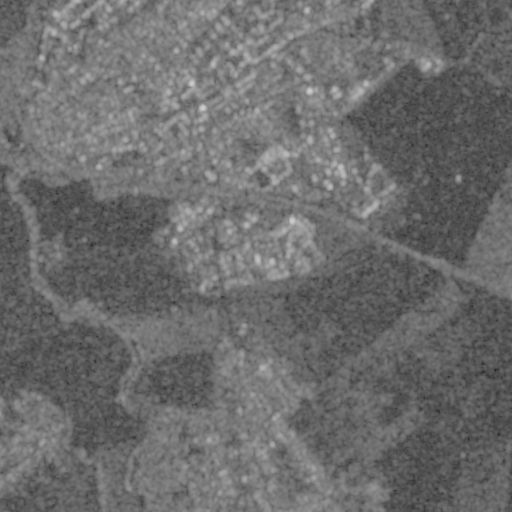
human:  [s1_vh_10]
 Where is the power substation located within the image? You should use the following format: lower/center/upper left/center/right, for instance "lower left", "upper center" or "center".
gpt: The power substation is located in the center left of the image.
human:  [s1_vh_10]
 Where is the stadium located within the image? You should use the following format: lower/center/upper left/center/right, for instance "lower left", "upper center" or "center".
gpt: The stadium is located in the upper right of the image.
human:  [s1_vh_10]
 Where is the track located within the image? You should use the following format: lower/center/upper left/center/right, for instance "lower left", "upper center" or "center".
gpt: The track is located in the upper of the image.
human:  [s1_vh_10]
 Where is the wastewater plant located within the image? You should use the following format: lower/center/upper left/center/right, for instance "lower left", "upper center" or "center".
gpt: The wastewater plant is located in the center left of the image.
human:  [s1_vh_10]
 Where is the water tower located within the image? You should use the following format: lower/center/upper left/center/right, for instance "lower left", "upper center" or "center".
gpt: The water tower is located in the upper left of the image.
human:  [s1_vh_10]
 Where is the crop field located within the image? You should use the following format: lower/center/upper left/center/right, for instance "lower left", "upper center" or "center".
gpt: There is no crop field in the image.

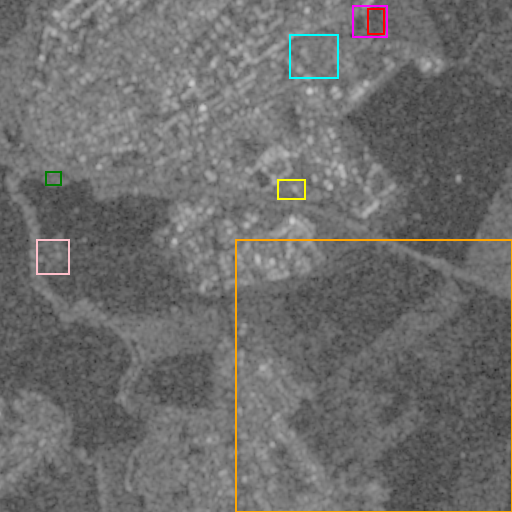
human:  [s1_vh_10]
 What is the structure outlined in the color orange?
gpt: The structure outlined in orange is a crop field.
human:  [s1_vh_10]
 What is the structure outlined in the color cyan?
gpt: The structure outlined in cyan is a park.
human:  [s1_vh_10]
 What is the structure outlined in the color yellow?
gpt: The structure outlined in yellow is a parking lot.
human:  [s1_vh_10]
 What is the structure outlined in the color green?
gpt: The structure outlined in green is a power substation.
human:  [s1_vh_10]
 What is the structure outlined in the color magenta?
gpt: The structure outlined in magenta is a stadium.
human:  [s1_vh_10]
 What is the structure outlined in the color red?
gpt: The structure outlined in red is a track.
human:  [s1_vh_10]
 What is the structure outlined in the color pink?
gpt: The structure outlined in pink is a wastewater plant.
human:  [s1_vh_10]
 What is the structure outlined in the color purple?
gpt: There is no purple outline.